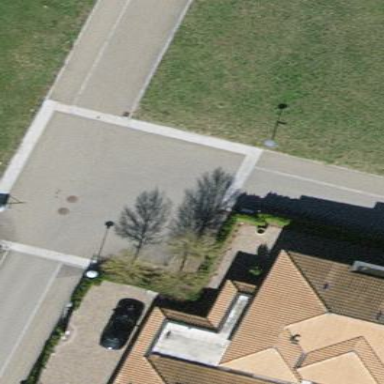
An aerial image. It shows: Asphalt road designated as living street.